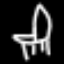
Label: chair